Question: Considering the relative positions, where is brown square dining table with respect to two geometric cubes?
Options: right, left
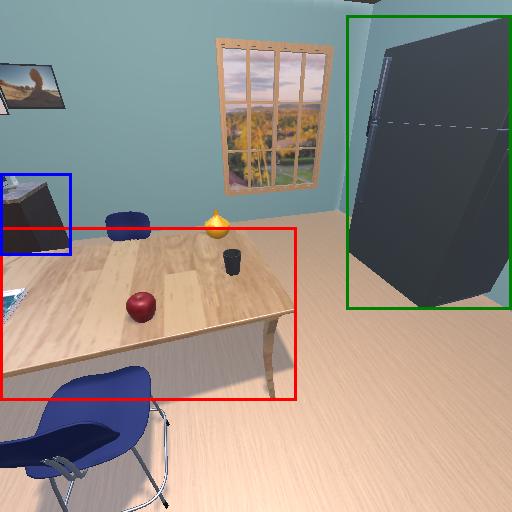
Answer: right